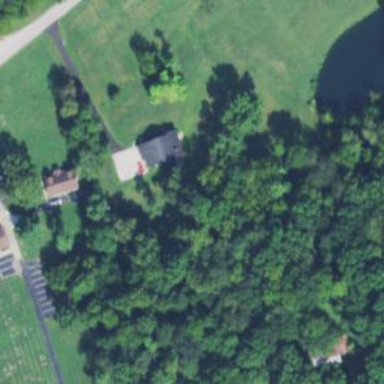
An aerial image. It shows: Driveway.